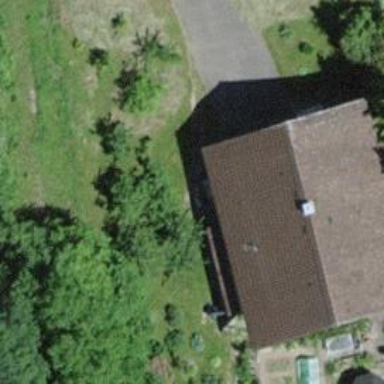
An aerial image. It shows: Simple house.